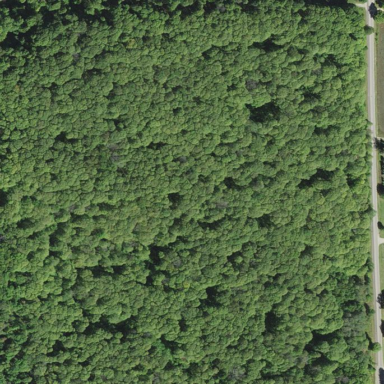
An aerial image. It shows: Commercial forest used for forestry purposes.